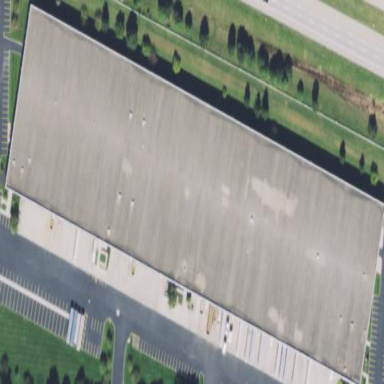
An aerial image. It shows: Warehouse.